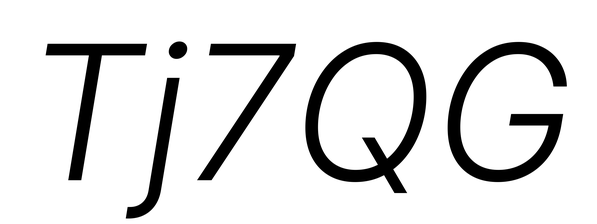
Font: Inter-Italic_Light_Italic